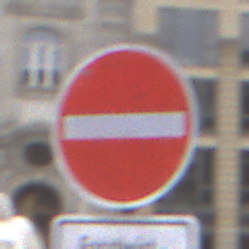
Verkehrszeichen: VerbotDerEinfahrt
Zusatzzeichen unten: BesondereFahrzeugeUndTransportgueter7
Umgebung: Outdoor, Urban
Tageszeit: Midday
Wetter: Overcast
Licht: Natural
Jahreszeit: NotSpecified
Kontrast: LowContrast